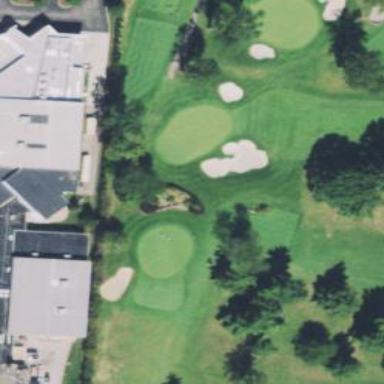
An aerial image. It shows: Golf hole.